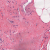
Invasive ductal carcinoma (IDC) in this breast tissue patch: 0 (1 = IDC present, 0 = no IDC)